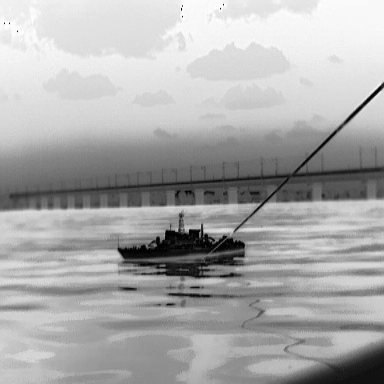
There is a warship in the infrared image.